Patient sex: M
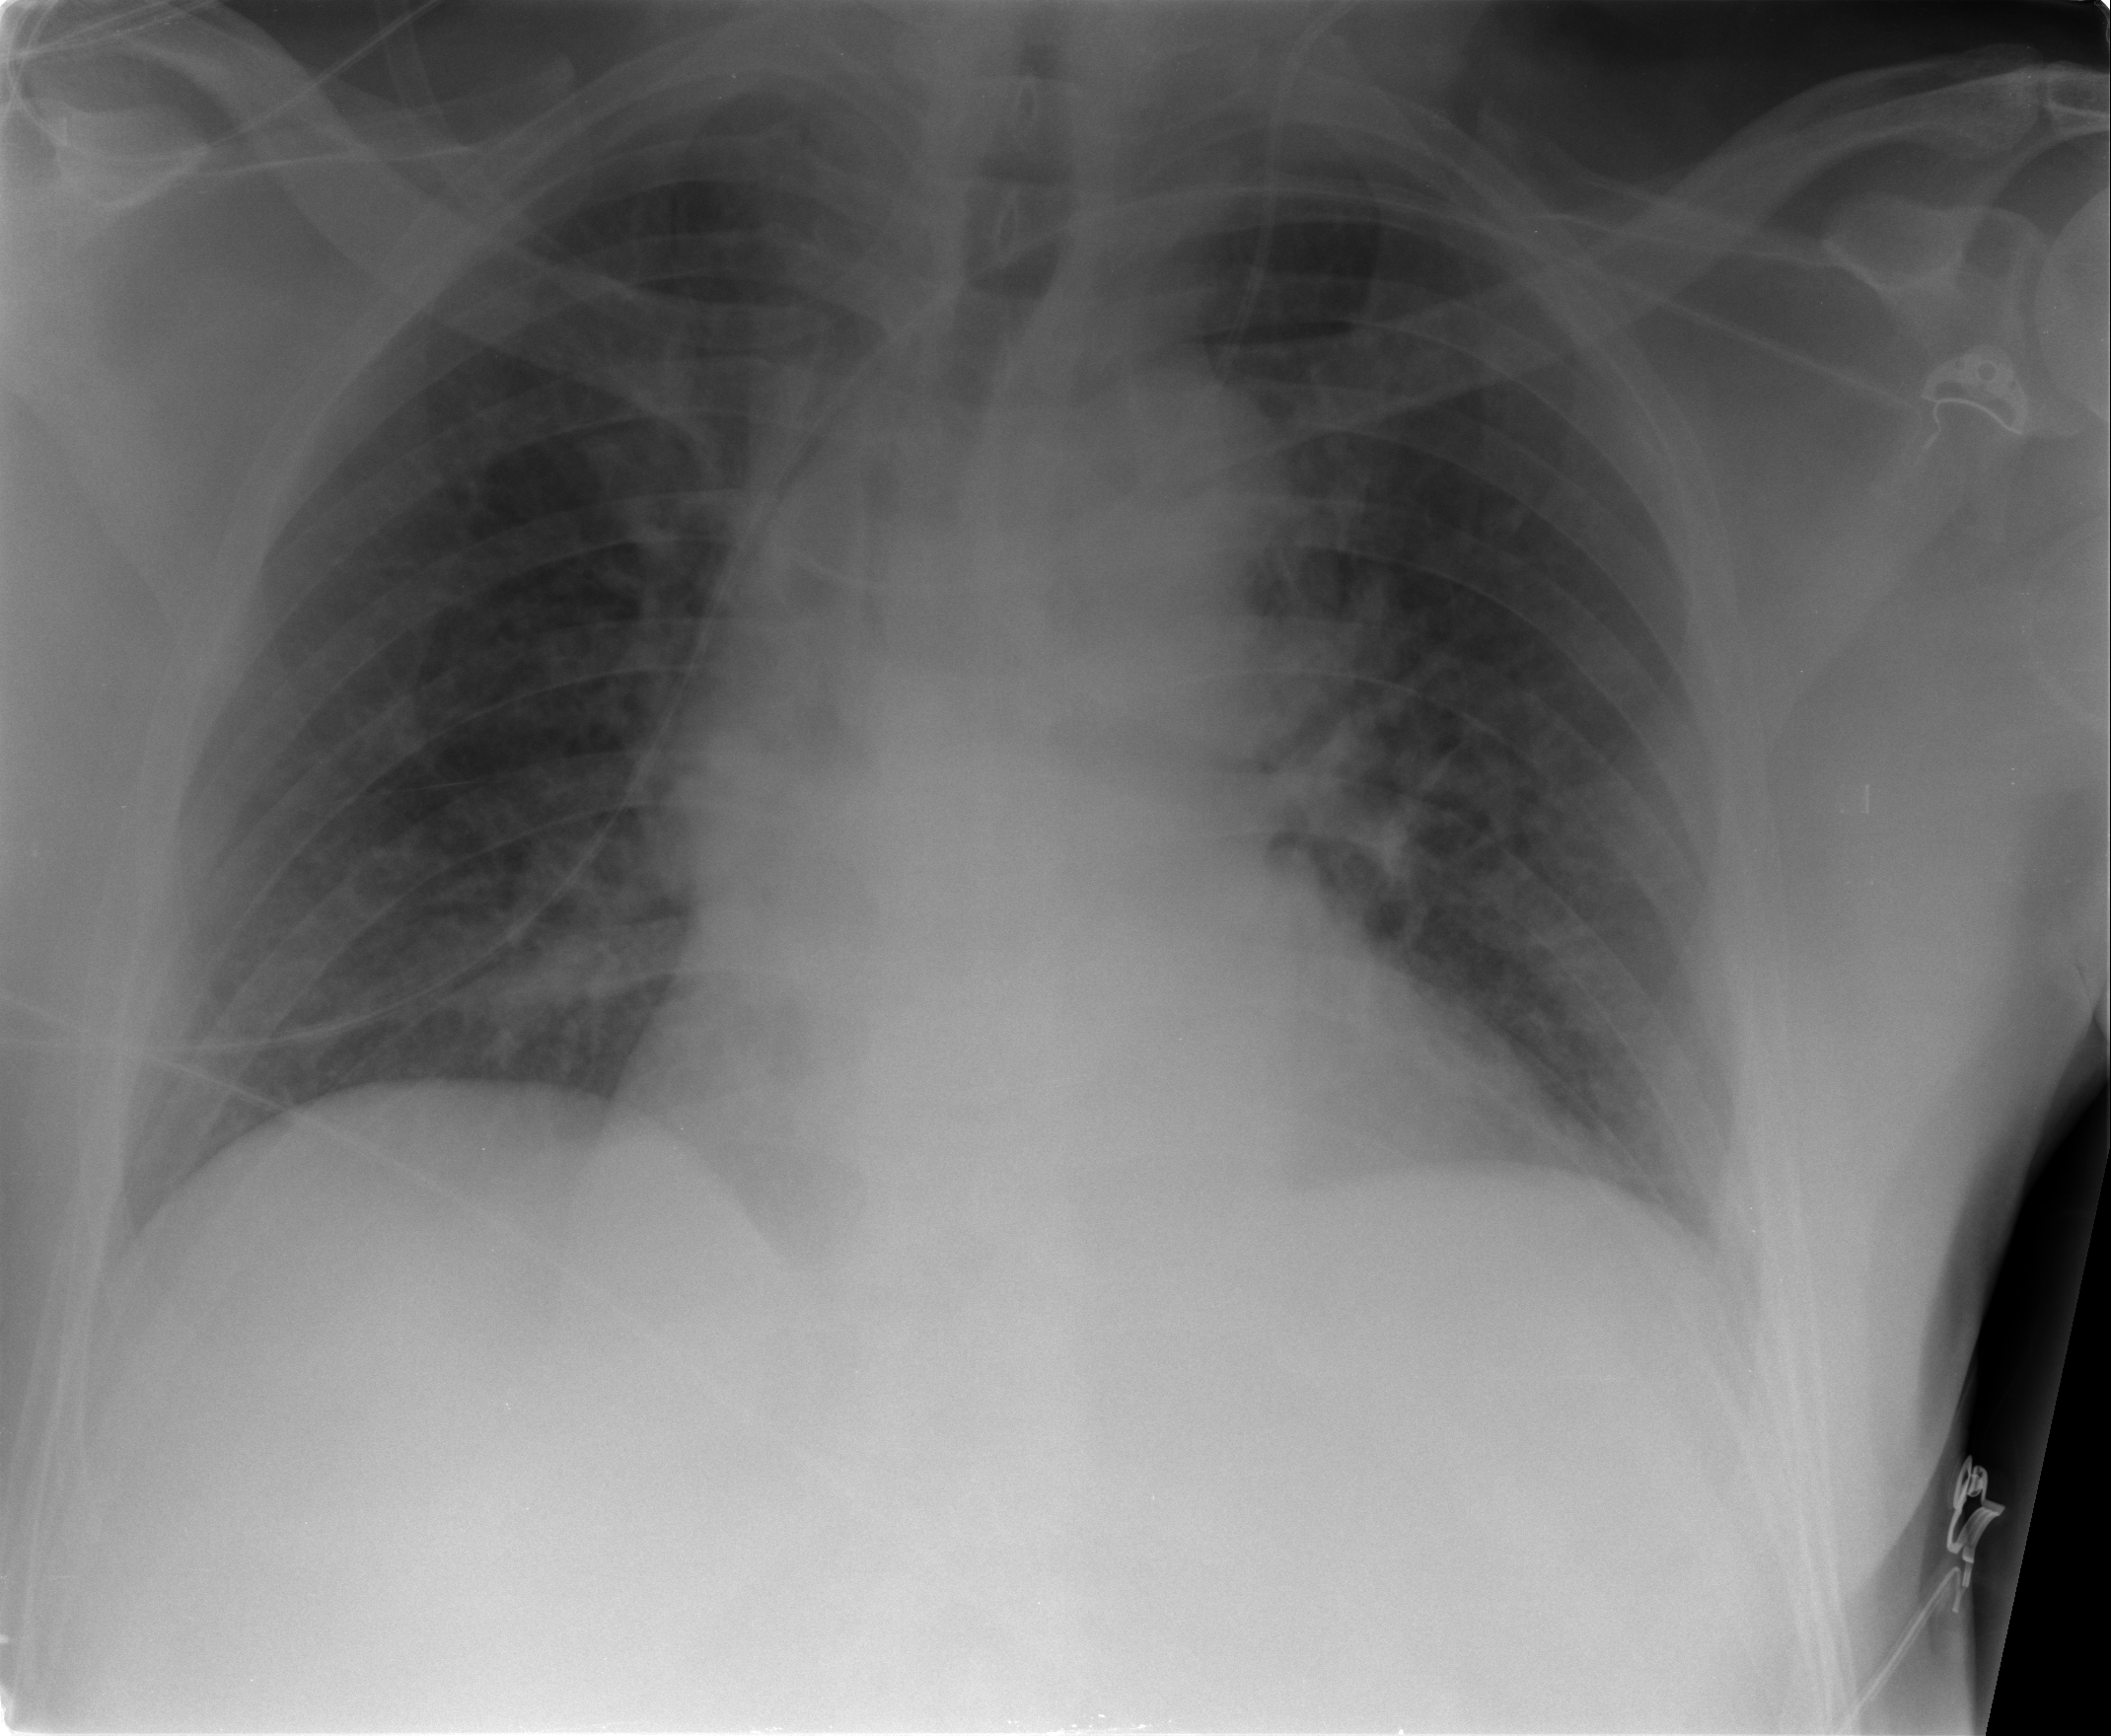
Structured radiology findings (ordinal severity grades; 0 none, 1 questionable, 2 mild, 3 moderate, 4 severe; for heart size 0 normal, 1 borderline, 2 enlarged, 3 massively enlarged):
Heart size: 2
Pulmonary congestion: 1
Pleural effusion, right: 0
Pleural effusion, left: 0
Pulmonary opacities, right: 0
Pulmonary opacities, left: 0
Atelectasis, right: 2
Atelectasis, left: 2